Question: I'm new to spring security, and I try to implement an athorisation in my project. Everything work's fine, but the images and css files are not loaded. I'm using the (annotations) way to configure it.
Here is my project structure:

The configuration of resource mapping in dispatcher spring-web-servlet:
'''
<bean class="org.springframework.web.servlet.view.InternalResourceViewResolver">
<property name="prefix">
<value>/WEB-INF/views/jsp/</value>
</property>
<property name="suffix">
<value>.jsp</value>
</property>
</bean>
<mvc:resources mapping="/resources/**" location="/resources/" />
'''
My web.xml
'''
<servlet>
<servlet-name>spring-web</servlet-name>
<servlet-class>org.springframework.web.servlet.DispatcherServlet</servlet-class>
<load-on-startup>1</load-on-startup>
</servlet>
<servlet-mapping>
<servlet-name>spring-web</servlet-name>
<url-pattern>/</url-pattern>
</servlet-mapping>
<error-page>
<error-code>404</error-code>
<location>/WEB-INF/views/errors/error404.jsp</location>
</error-page>
<filter>
<filter-name>springSecurityFilterChain</filter-name>
<filter-class>org.springframework.web.filter.DelegatingFilterProxy
</filter-class>
</filter>
<filter-mapping>
<filter-name>springSecurityFilterChain</filter-name>
<url-pattern>/*</url-pattern>
</filter-mapping>
'''
Spring Security configuration:
'''
@Configuration
@EnableWebSecurity
public class SecurityConfig extends WebSecurityConfigurerAdapter {
@Autowired
@Qualifier("userDetailsService")
UserDetailsService userDetailsService;
@Autowired
PersistentTokenRepository tokenRepository;
@Autowired
public void configureGlobal(AuthenticationManagerBuilder auth) throws Exception {
auth.userDetailsService(userDetailsService).passwordEncoder(passwordEncoder());
}
@Override
protected void configure(HttpSecurity http) throws Exception {
http.authorizeRequests()
.antMatchers("/").permitAll()
.antMatchers("/resources/**").permitAll() .anyRequest().permitAll()
.antMatchers("/*.css","/*.jpg").permitAll().anyRequest().permitAll()
.antMatchers("/css/**", "/js/**","/img/**", "/webjars/**", "**/favicon.ico", "/index").permitAll().anyRequest().permitAll()
.antMatchers("/login").permitAll()
.antMatchers("/admin/**").access("hasRole('ROLE_ADMIN')")
.antMatchers("/dba/**").access("hasRole('ROLE_ADMIN') or hasRole('ROLE_DBA')")
.antMatchers("/users/**").access("hasRole('ROLE_USER')")
.and()
.formLogin().loginPage("/login").failureUrl("/login?error")
.usernameParameter("username").passwordParameter("password")
.loginProcessingUrl("/j_spring_security_check")
.defaultSuccessUrl("/users/users_page")
.and()
.logout().logoutUrl("/j_spring_security_logout").logoutSuccessUrl("/login?logout")
.and()
.rememberMe().rememberMeParameter("remember-me").tokenRepository(tokenRepository).tokenValiditySeconds(86400)
.and()
.csrf().disable();
}
@Bean
public PasswordEncoder passwordEncoder(){
PasswordEncoder encoder = new BCryptPasswordEncoder();
return encoder;
}
@Bean
public PersistentTokenBasedRememberMeServices getPersistentTokenBasedRememberMeServices() {
PersistentTokenBasedRememberMeServices tokenBasedservice = new PersistentTokenBasedRememberMeServices(
"remember-me", userDetailsService, tokenRepository);
return tokenBasedservice;
}
@Override
public void configure(WebSecurity web) throws Exception {
web.ignoring().antMatchers("/*.css");
web.ignoring().antMatchers("/*.jpg");
}
}
'''
I'm trying to load the css file like this:
'''
<link rel="stylesheet" type="text/css"
href="<c:url value="${pageContext.request.contextPath}/resources/static/css/test_style.css"/>"
'''
and the images like this:
'''
<img src="<c:url value='/resources/static/img/head.jpg' />" type="image/jpg" alt="BigLogo" height="650" width="1000"/>
'''
As a result, the images are not displayed, and the css files are getting error:
'''
Refused to apply style from '<URL>' because its MIME type ('text/html') is not a supported stylesheet MIME type, and strict MIME checking is enabled.
'''
What am I doing wrong?
Are there some configuration problems?
I searched a lot, but I didn't find some solutions that can help me.
I will be very thankful for your help.
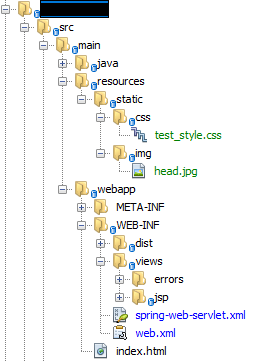
Answer: I suggest you to add the beans:
'''
<mvc:resources mapping="/css/**" location="/resources/static/css/" />
<mvc:resources mapping="/img/**" location="/resources/static/img/" />
'''
in your dispatcher spring-web-servlet.xml and then simply call
'''
<link rel="stylesheet" type="text/css" href="./css/test_style.css"/>"
<img src="./img/head.jpg" type="image/jpg" alt="BigLogo" height="650" width="1000"/>
'''